Interaction volume radius: 10 \u00c5
Interaction volume height: 35 \u00c5
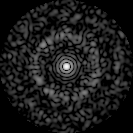
Disorder parameter: 0.8381